Question: I'm just now teaching myself SQL and PLSQL and have haven't had too much trouble debugging the regular SQL, but I'm trying to call a PLSQL function that is throwing errors that I can't figure out from the Oracle docs and other online resources. I'm using Oracle SQL-Developer.
I've tried these but they are not helpful in this case:
<URL>
<URL>
<URL>
<URL>
I've tried writing the same function 2 different ways for practice:
'''
Create Function Calc_Tax
(Quantity IN Number,Unit_Price IN Number,Taxable IN VarChar2)
Return Number IS amt Number;
Declare
price := Quantity * Unit_Price;
Begin
IF Taxable = 'Y' THEN
amt := price + 0.06 * price;
ELSE
amt := price;
END IF;
Return amt;
End;
-- or --
Create Or Replace Function Calc_Tax
(Quantity IN Number,Unit_Price IN Number,tax IN Sale_Item.Taxable%TYPE)
Return Number IS amt Number;
Declare
price := Quantity * Unit_Price;
Begin
IF tax = 'Y' THEN
amt := price + 0.06 * price;
ELSE
amt := price;
END IF;
Return amt;
End;
'''
I had some trouble declaring the 'tax' parameter as a varchar2(1) so I left it just varchar2 which the docs seem to say is default for 1 space (if I read that right). Of course, I'd rather do it properly and declare the size of the varchar explicitly.
This is how I'm calling it:
'''
DECLARE
g_last Guest.First_Name%type := 'Richard';
g_last Guest.Last_Name%type := 'Wharton';
g_id Guest.Guest_ID%type;
s_g_id Stay.Guest_ID%type;
sho_id Stay.Hotel_ID%type;
h_id Hotel.Hotel_ID%type;
h_name Hotel.Hotel_Name%type;
i_id Sale_Item.Item_ID%type;
i_name Sale_Item.Item_Name%type;
i_tax Sale_Item.Taxable%type;
cs_id Charge.Stay_ID%type;
c_date Charge.Trans_Date%type;
c_quant Charge.Quantity%type;
c_uprice Charge.Unit_Price%type;
BEGIN
SELECT H.Hotel_ID, H.Hotel_Name,C.Item_ID, Item_Name, C.Trans_Date, C.Quantity,
C.Unit_Price,Taxable INTO h_id,h_name,i_id,i_name,c_date,c_quant,c_uprice
FROM Hotel H,Charge C Where cs_id = (Select Stay_ID From Stay Where Guest_ID =
(Select Guest_ID From Guest Where First_Name='Richard' And Last_Name='Wharton'));
--WHERE id = c_id;
dbms_output.put_line
('Guest ' ||g_first || g_last || ' bought ' || i_name || ' with tax ' || Calc_Tax
(c_quant,c_uprice,i_tax));
END;
'''
And it's throwing errors:
'''
Error(18,1): PLS-00103: Encountered the symbol "DECLARE"
Error(43,4): PLS-00103: Encountered the symbol "end-of-file" when expecting one of the following: ( begin case declare end exception exit for goto if loop mod null pragma raise return select update while with <an identifier> <a double-quoted delimited-identifier> <a bind variable> << continue close current delete fetch lock insert open rollback savepoint set sql execute commit forall merge pipe purge
'''
Here's the schema:

I'm just learning now, so I'm sure that any junior SQL programmers can quickly show me where I'm going wrong.
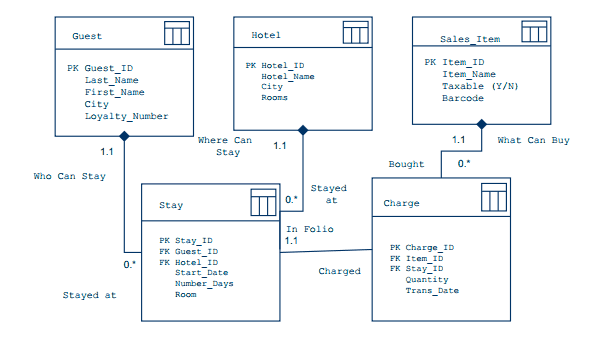
Answer: You don't use DECLARE inside a procedure or function -- use the 'AS' keyword instead to indicate the variable declaration "block."
You also cannot put a constraint on parameters (e.g. you can have 'VARCHAR2' but not 'VARCHAR2(10)' -- <URL>
You also shouldn't have a semi-colon following your return statement.
'''
Create Function Calc_Tax (Quantity IN Number, Unit_Price IN Number, Taxable IN VarChar2)
Return Number
AS
My_Variable VARCHAR2(2000);
BEGIN
-- code
END Calc_Tax;
'''